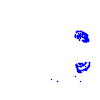
Particle: proton